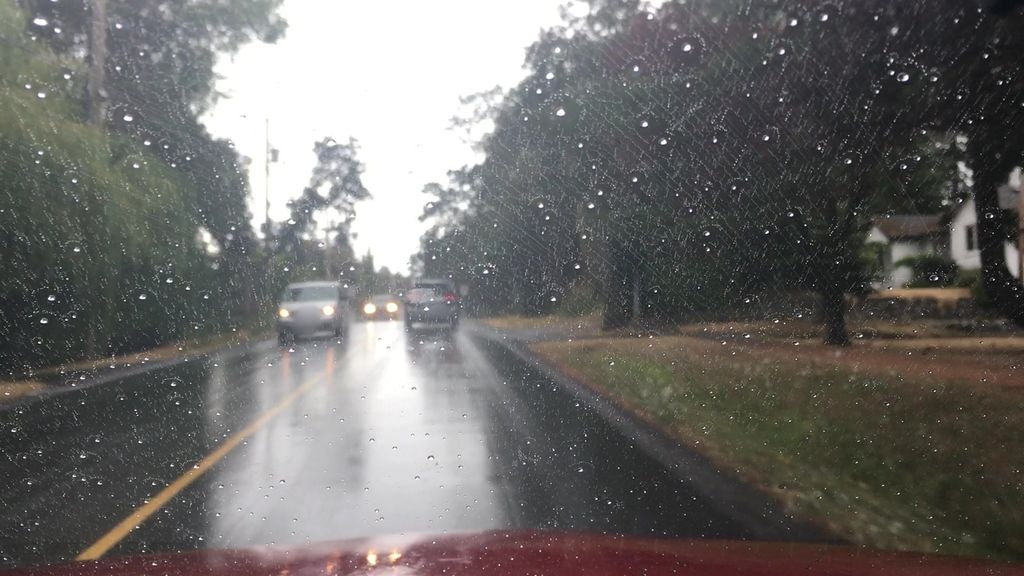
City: victoria